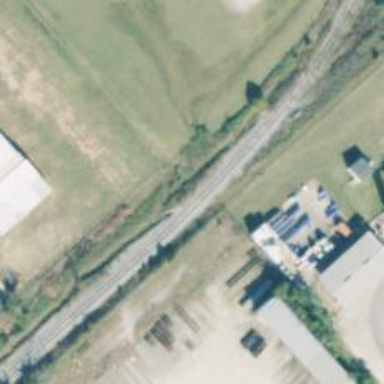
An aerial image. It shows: Railway spur junction.